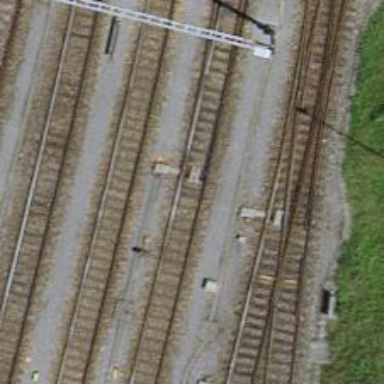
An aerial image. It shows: Railway switch.